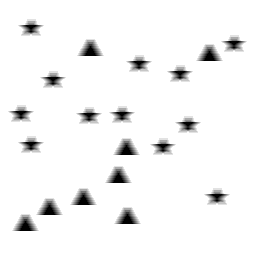
Squares: 0
Triangles: 8
Stars: 12
Total shapes: 20